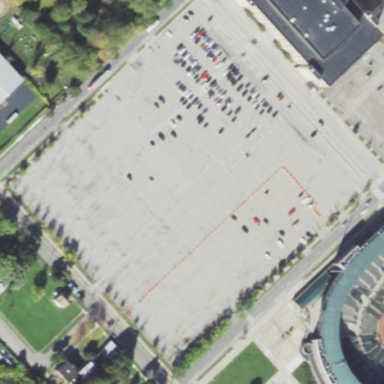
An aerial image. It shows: Parking area with surface.